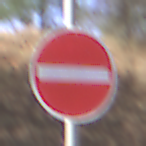
Verkehrszeichen: VerbotDerEinfahrt
Umgebung: Outdoor, RoadRail
Tageszeit: Midday
Wetter: Clear
Licht: Natural
Jahreszeit: NotSpecified
Kontrast: HighContrast